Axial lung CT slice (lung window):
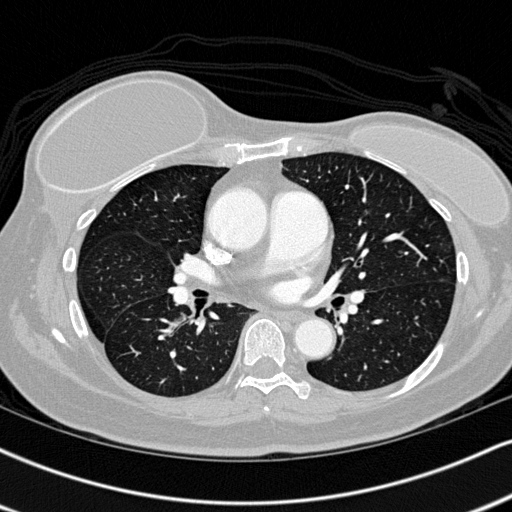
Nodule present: no